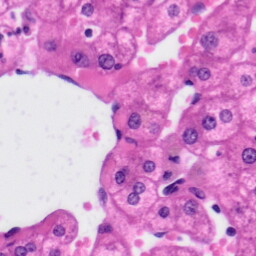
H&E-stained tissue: Liver